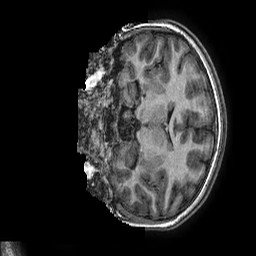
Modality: T1w
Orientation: coronal
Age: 10
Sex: female
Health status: ill
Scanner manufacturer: ge
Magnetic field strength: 3 T
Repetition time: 0.0077 s
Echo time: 0.003436 s